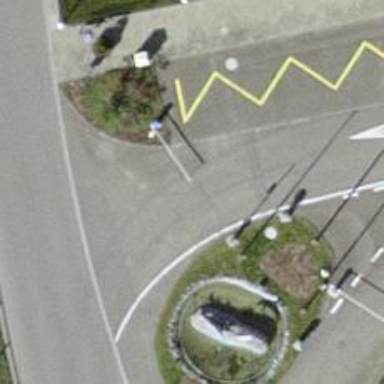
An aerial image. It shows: Lift gate barrier.